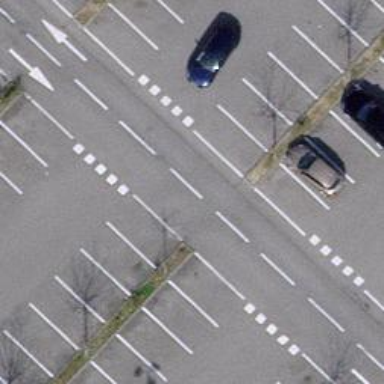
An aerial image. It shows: Asphalt parking aisle along service road.